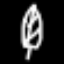
Label: leaf